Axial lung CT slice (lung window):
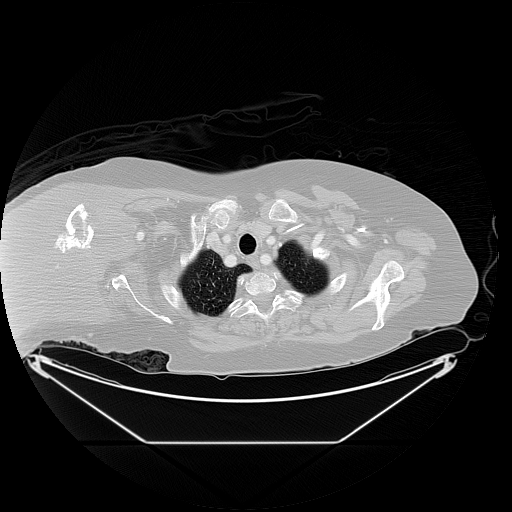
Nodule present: no